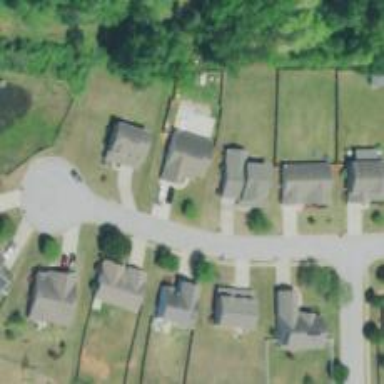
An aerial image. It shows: Residential road with sidewalk on the left.